Fundus camera: canon
Shooting center: optic_disc
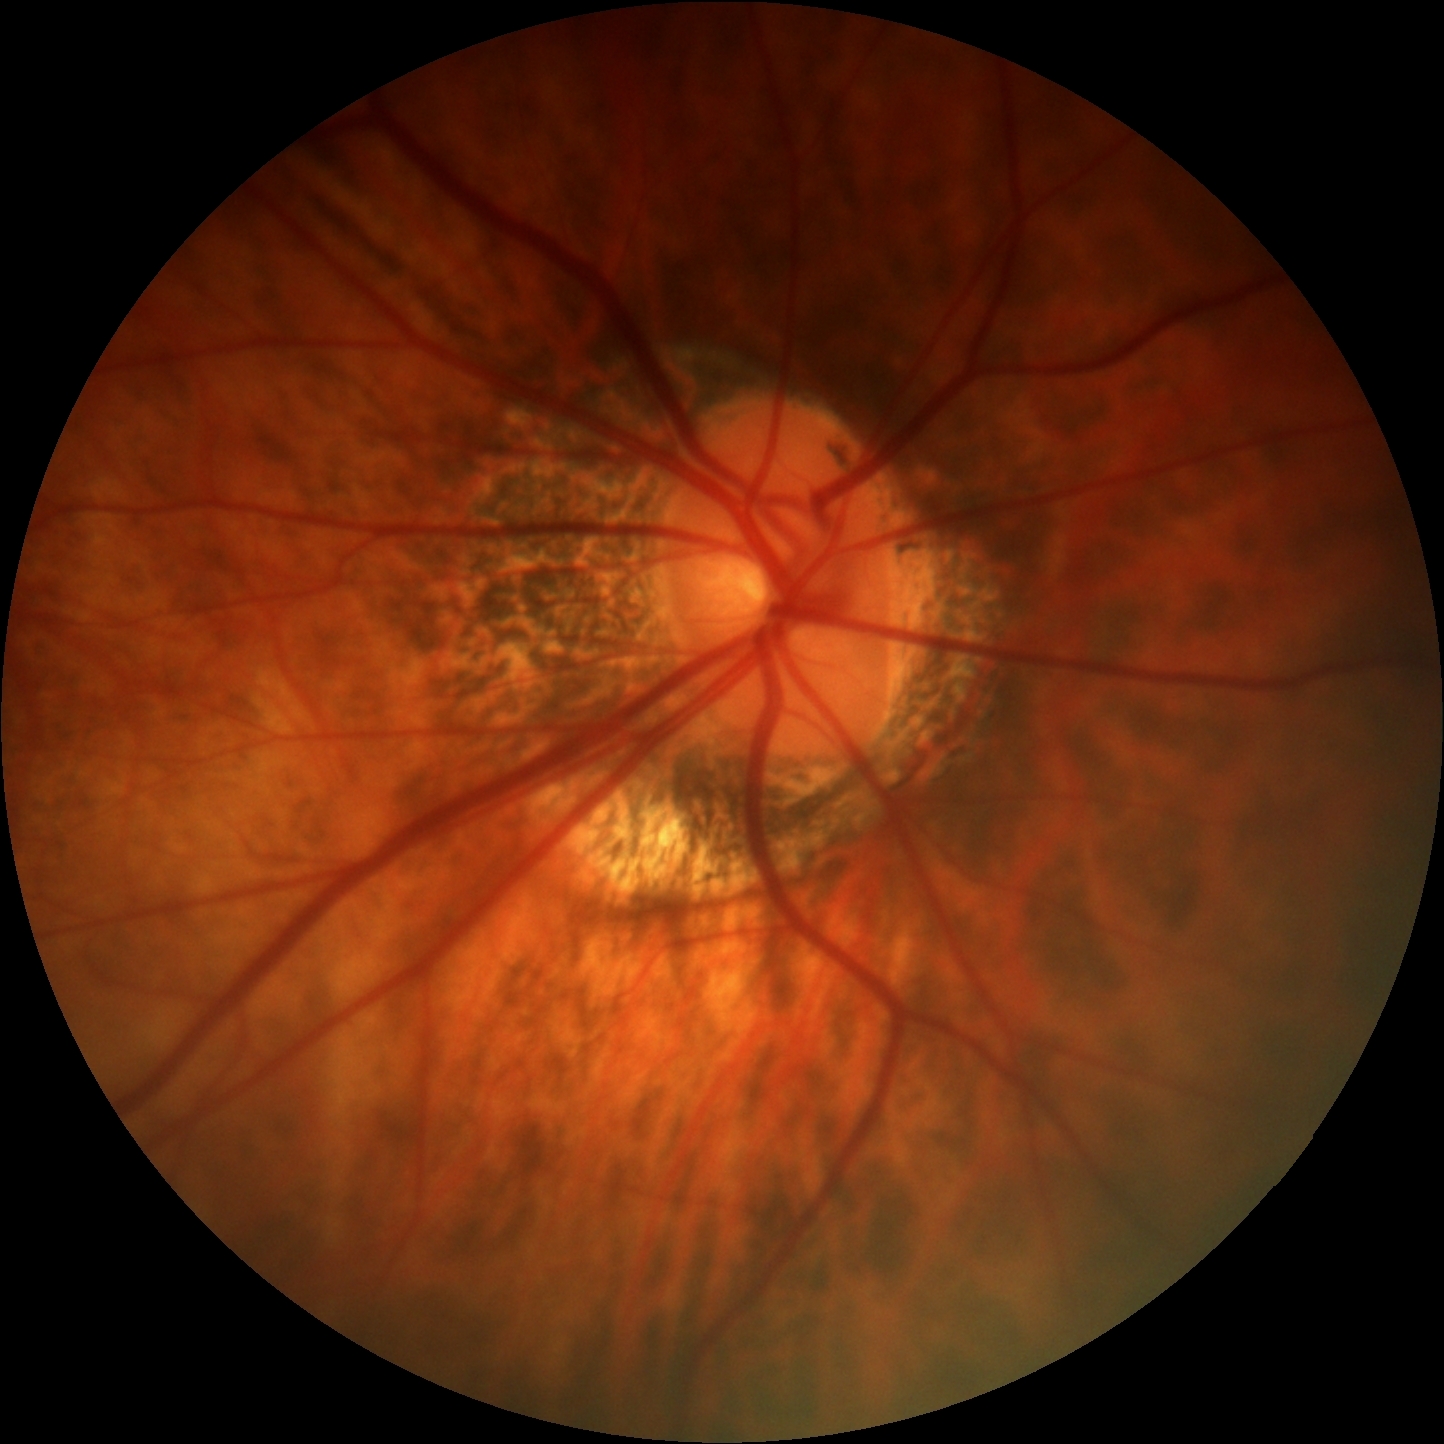
Pathologic myopia: yes
Patchy retinal atrophy: present
Retinal detachment: absent